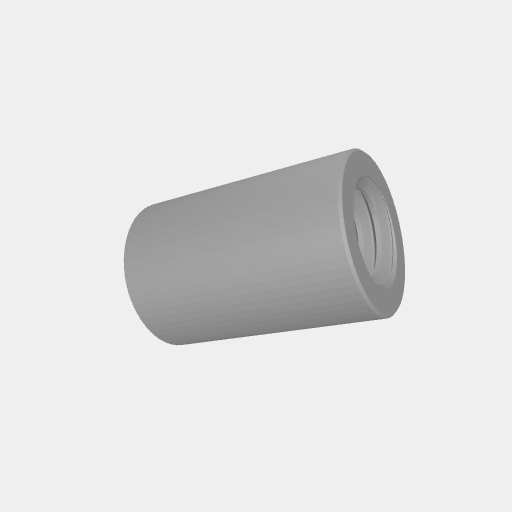
Part: Standoff6OD9